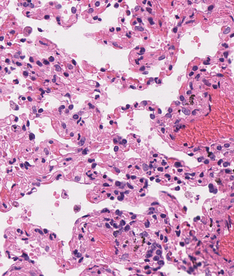
Tumor epithelial tissue: no
Tumor-associated stroma tissue: no
Normal tissue: yes